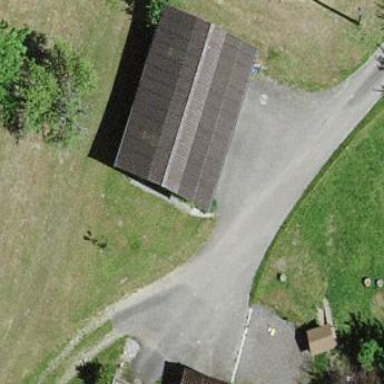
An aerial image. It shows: Shed building.